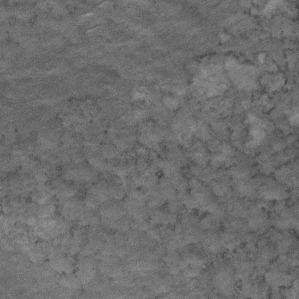
Label: frost